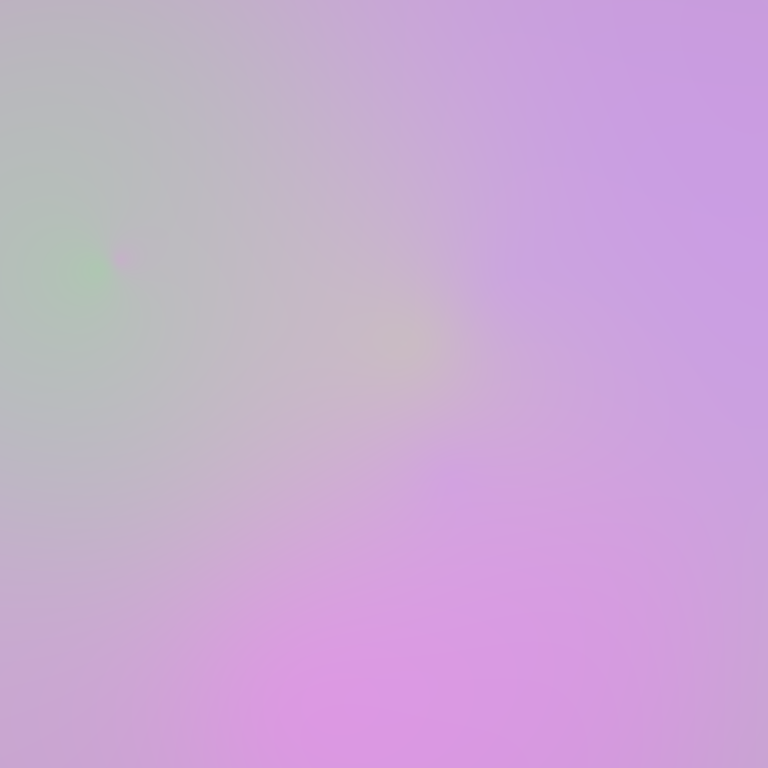
Abstract light effect, smooth gradient from soft lavender to pale mint, serene atmosphere, diffuse glow, no room, no furniture, no objects.